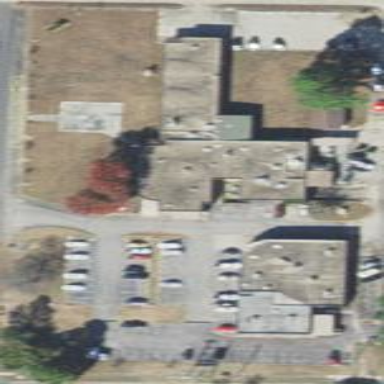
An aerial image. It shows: Hospital.